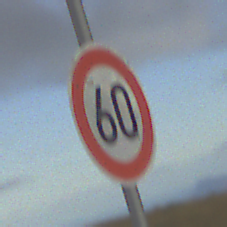
Verkehrszeichen: Geschwindigkeit60
Umgebung: Outdoor, Nature
Tageszeit: SunriseSunset
Wetter: PartlyCloudy
Licht: Natural
Jahreszeit: NotSpecified
Kontrast: HighContrast